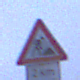
Verkehrszeichen: Arbeitsstelle
Zusatzzeichen unten: Entfernungsangaben2
Umgebung: Outdoor, Urban
Tageszeit: SunriseSunset
Wetter: Overcast
Licht: Natural
Jahreszeit: NotSpecified
Kontrast: LowContrast